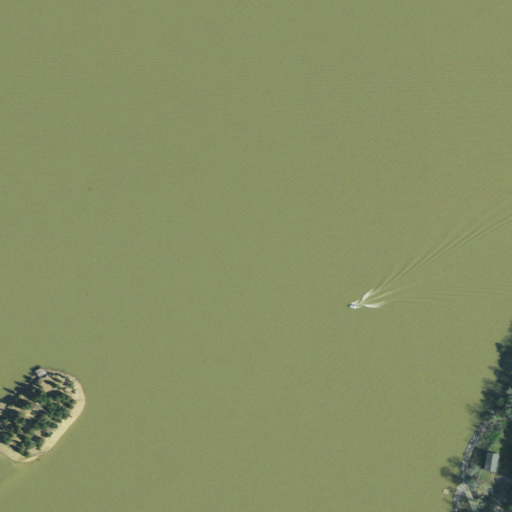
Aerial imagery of valley in Tennessee named Still House Hollow containing open water, barren land, low intensity development, deciduous forest, and pasture